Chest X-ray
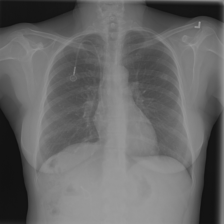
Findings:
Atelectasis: negative
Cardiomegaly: negative
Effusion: negative
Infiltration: negative
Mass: negative
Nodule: negative
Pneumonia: negative
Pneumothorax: negative
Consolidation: negative
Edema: negative
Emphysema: negative
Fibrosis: negative
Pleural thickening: negative
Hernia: negative